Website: bh-photo
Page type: delivery-shipping
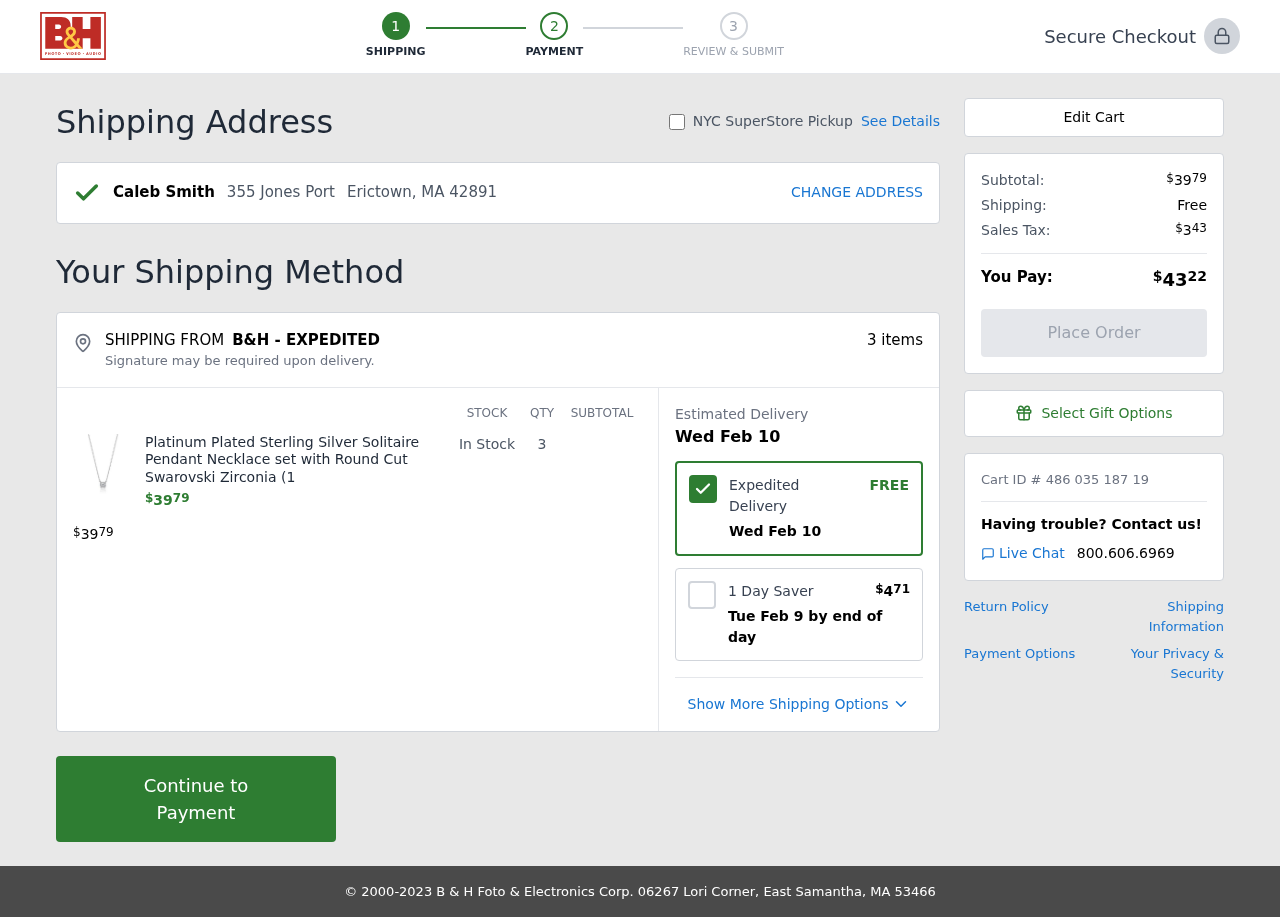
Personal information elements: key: PII_CITY_STATE_ZIP
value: Erictown, MA 42891
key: PII_FULLNAME
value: Caleb Smith
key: PII_STREET
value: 355 Jones Port
Product elements: key: PRODUCT1_NAME
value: Platinum Plated Sterling Silver Solitaire Pendant Necklace set with Round Cut Swarovski Zirconia (1
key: PRODUCT1_PRICE
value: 39.79
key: PRODUCT1_QUANTITY
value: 3
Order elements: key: ORDER_NUM_ITEMS
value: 3 items
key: ORDER_SUBTOTAL
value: $3979
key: ORDER_DELIVERY_DATE
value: Wed Feb 10
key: ORDER_SHIPPING_COST_ALT
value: $471
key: ORDER_SHIPPING_DATE
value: Tue Feb 9 by end of day
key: ORDER_SHIPPING_COST
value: Free
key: ORDER_TAX
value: $343
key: ORDER_TOTAL
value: $4322
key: ORDER_ID
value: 486 035 187 19